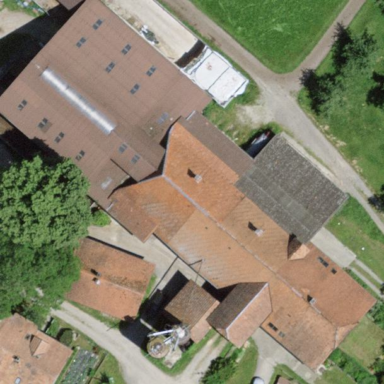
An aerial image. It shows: Farm building.